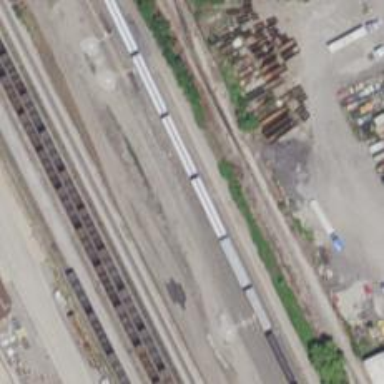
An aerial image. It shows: Railway yard.